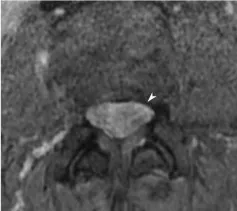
(F) Copy number variation plot demonstrating chromosomal derangements present in the lesion.
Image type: radiology (mri)